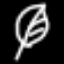
Label: leaf